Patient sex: F
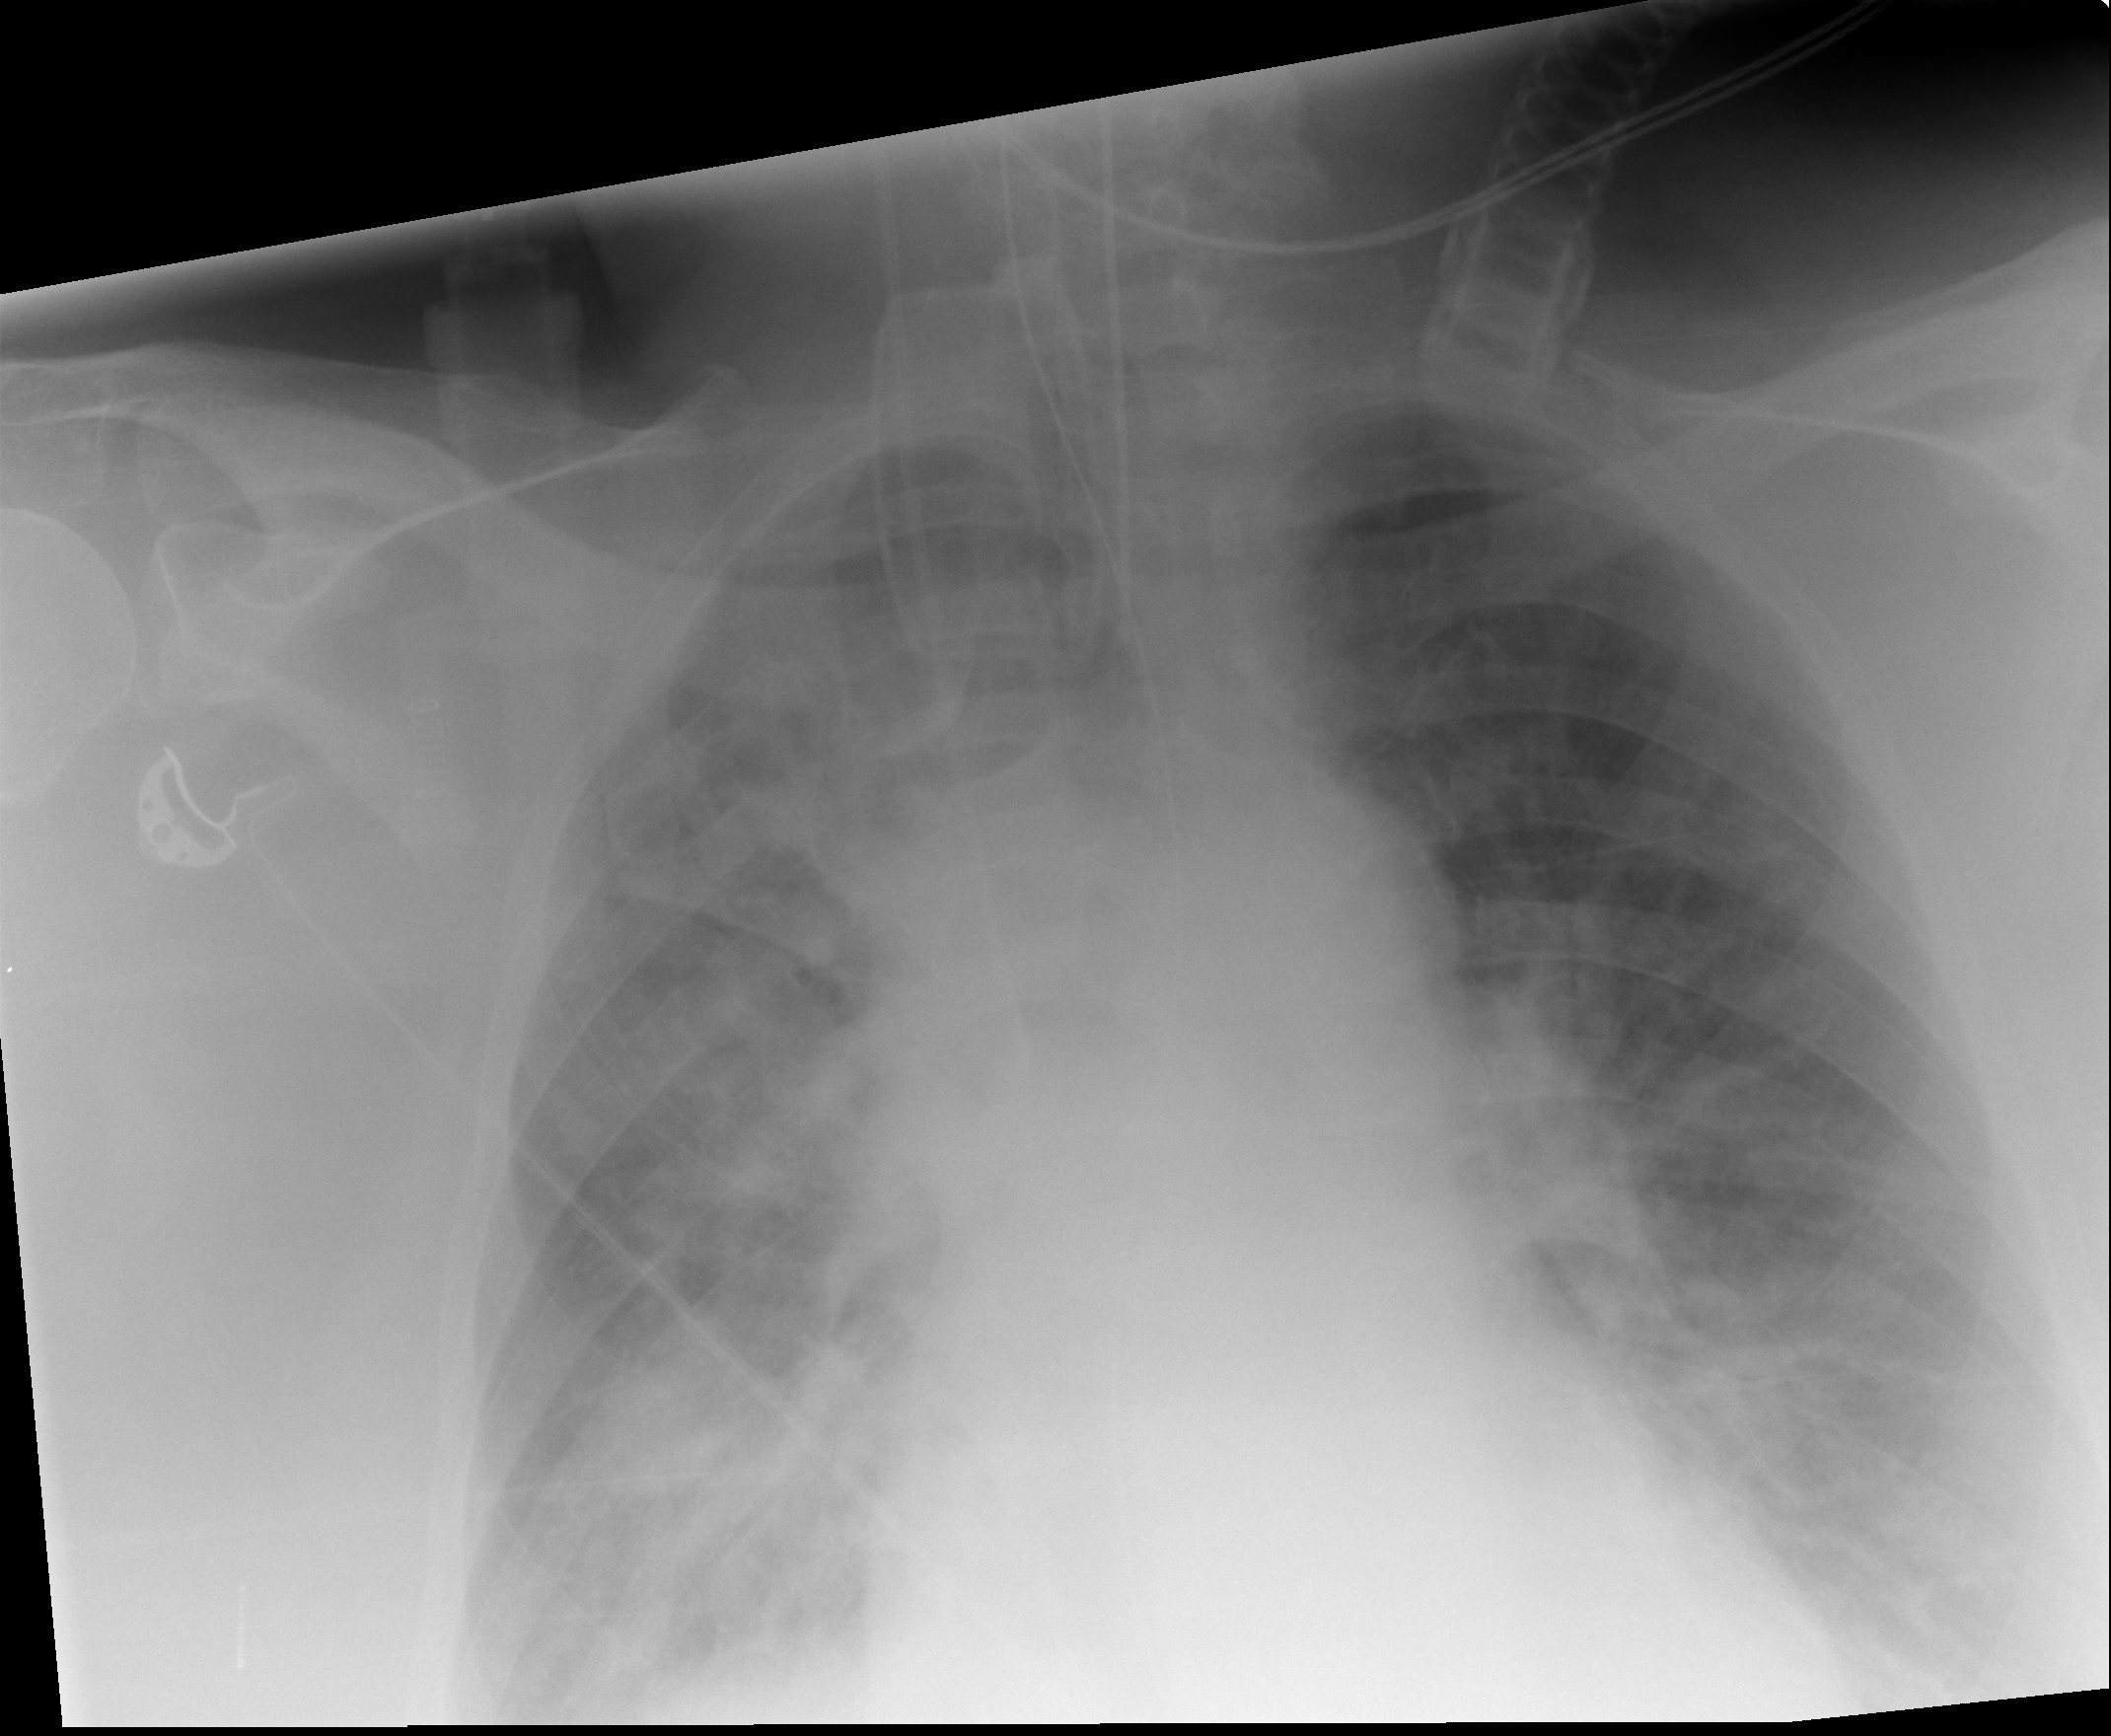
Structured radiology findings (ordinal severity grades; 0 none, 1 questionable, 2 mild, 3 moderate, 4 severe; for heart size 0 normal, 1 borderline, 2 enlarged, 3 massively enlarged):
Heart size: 2
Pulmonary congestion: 2
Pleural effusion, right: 1
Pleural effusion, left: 2
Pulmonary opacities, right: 1
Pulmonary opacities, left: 0
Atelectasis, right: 1
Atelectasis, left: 2